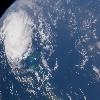
Label: cloud